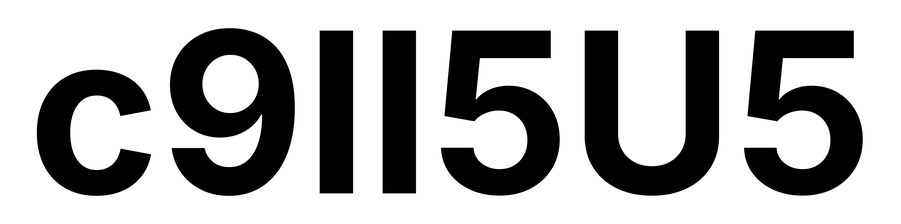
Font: Inter_Bold